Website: lowes
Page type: billing-address
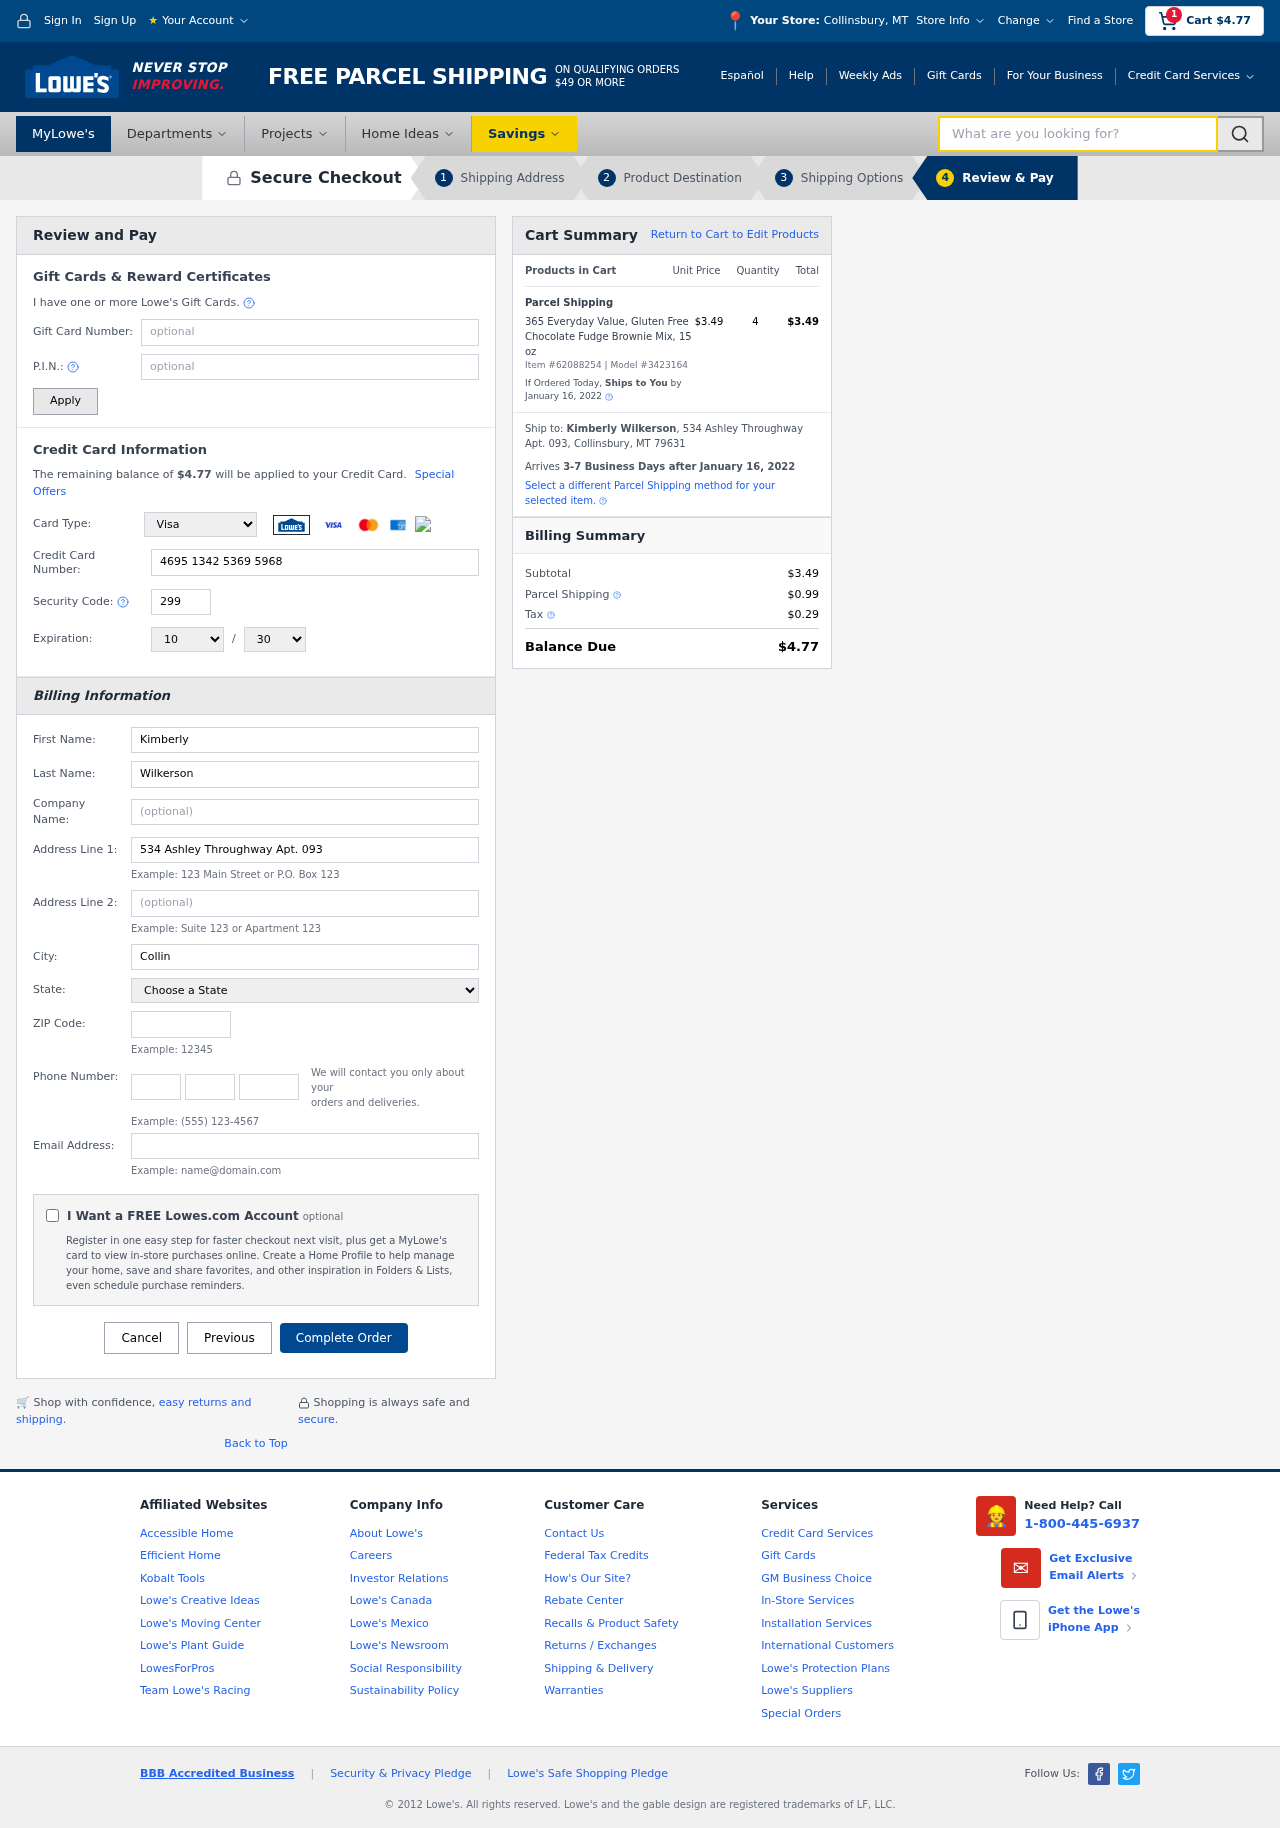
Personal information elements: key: PII_CARD_CVV
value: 299
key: PII_CARD_EXPIRY_MONTH
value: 10
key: PII_CARD_EXPIRY_YEAR
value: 30
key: PII_CARD_NUMBER
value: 4695 1342 5369 5968
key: PII_CARD_TYPE
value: Visa
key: PII_CITY
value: Collinsbury
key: PII_CITY_STATE
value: Collinsbury, MT
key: PII_EMAIL
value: kwilkerson@yahoo.com
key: PII_FIRSTNAME
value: Kimberly
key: PII_FULLNAME
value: Kimberly Wilkerson
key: PII_LASTNAME
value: Wilkerson
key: PII_PHONE_AREA
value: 339
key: PII_PHONE_PREFIX
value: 743
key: PII_PHONE_SUFFIX
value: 9813
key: PII_POSTCODE
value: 79631
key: PII_STATE
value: Montana
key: PII_STREET
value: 534 Ashley Throughway Apt. 093
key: PII_CITY_STATE_ZIP
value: Collinsbury, MT 79631
Product elements: key: PRODUCT1_NAME
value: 365 Everyday Value, Gluten Free Chocolate Fudge Brownie Mix, 15 oz
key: PRODUCT1_PRICE
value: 3.49
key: PRODUCT1_QUANTITY
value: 4
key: PRODUCT_ITEM_NUMBER
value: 62088254
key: PRODUCT_MODEL_NUMBER
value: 3423164
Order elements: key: ORDER_SUBTOTAL
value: $4.77
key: ORDER_TOTAL
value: $4.77
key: ORDER_SHIPPING_DATE
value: January 16, 2022
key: ORDER_SUBTOTAL
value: $3.49
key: ORDER_DELIVERY_DATE
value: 3-7 Business Days after January 16, 2022
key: ORDER_SHIPPING_DATE2
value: January 16, 2022
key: ORDER_SUBTOTAL2
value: $3.49
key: ORDER_SHIPPING_COST
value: $0.99
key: ORDER_TAX
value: $0.29
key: ORDER_TOTAL2
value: $4.77
Search elements: key: HEADER_SEARCH
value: What are you looking for?